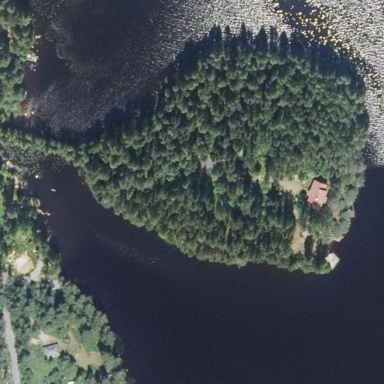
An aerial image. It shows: Islet surrounded by woodland.